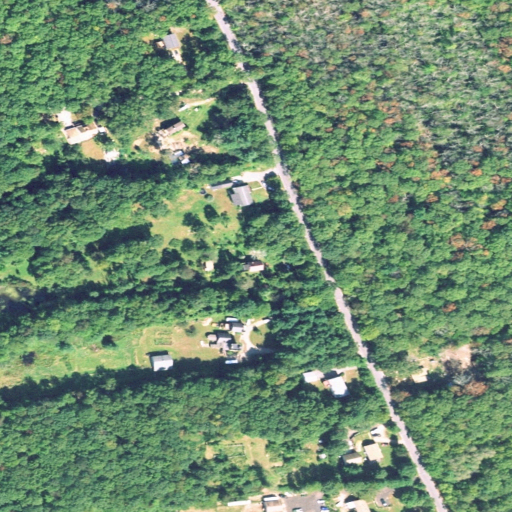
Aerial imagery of mountain in Rhode Island named Champlin Hill containing deciduous forest, open development, mixed forest, low intensity development, shrub, evergreen forest, medium intensity development, woody wetlands, and grassland